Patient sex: M
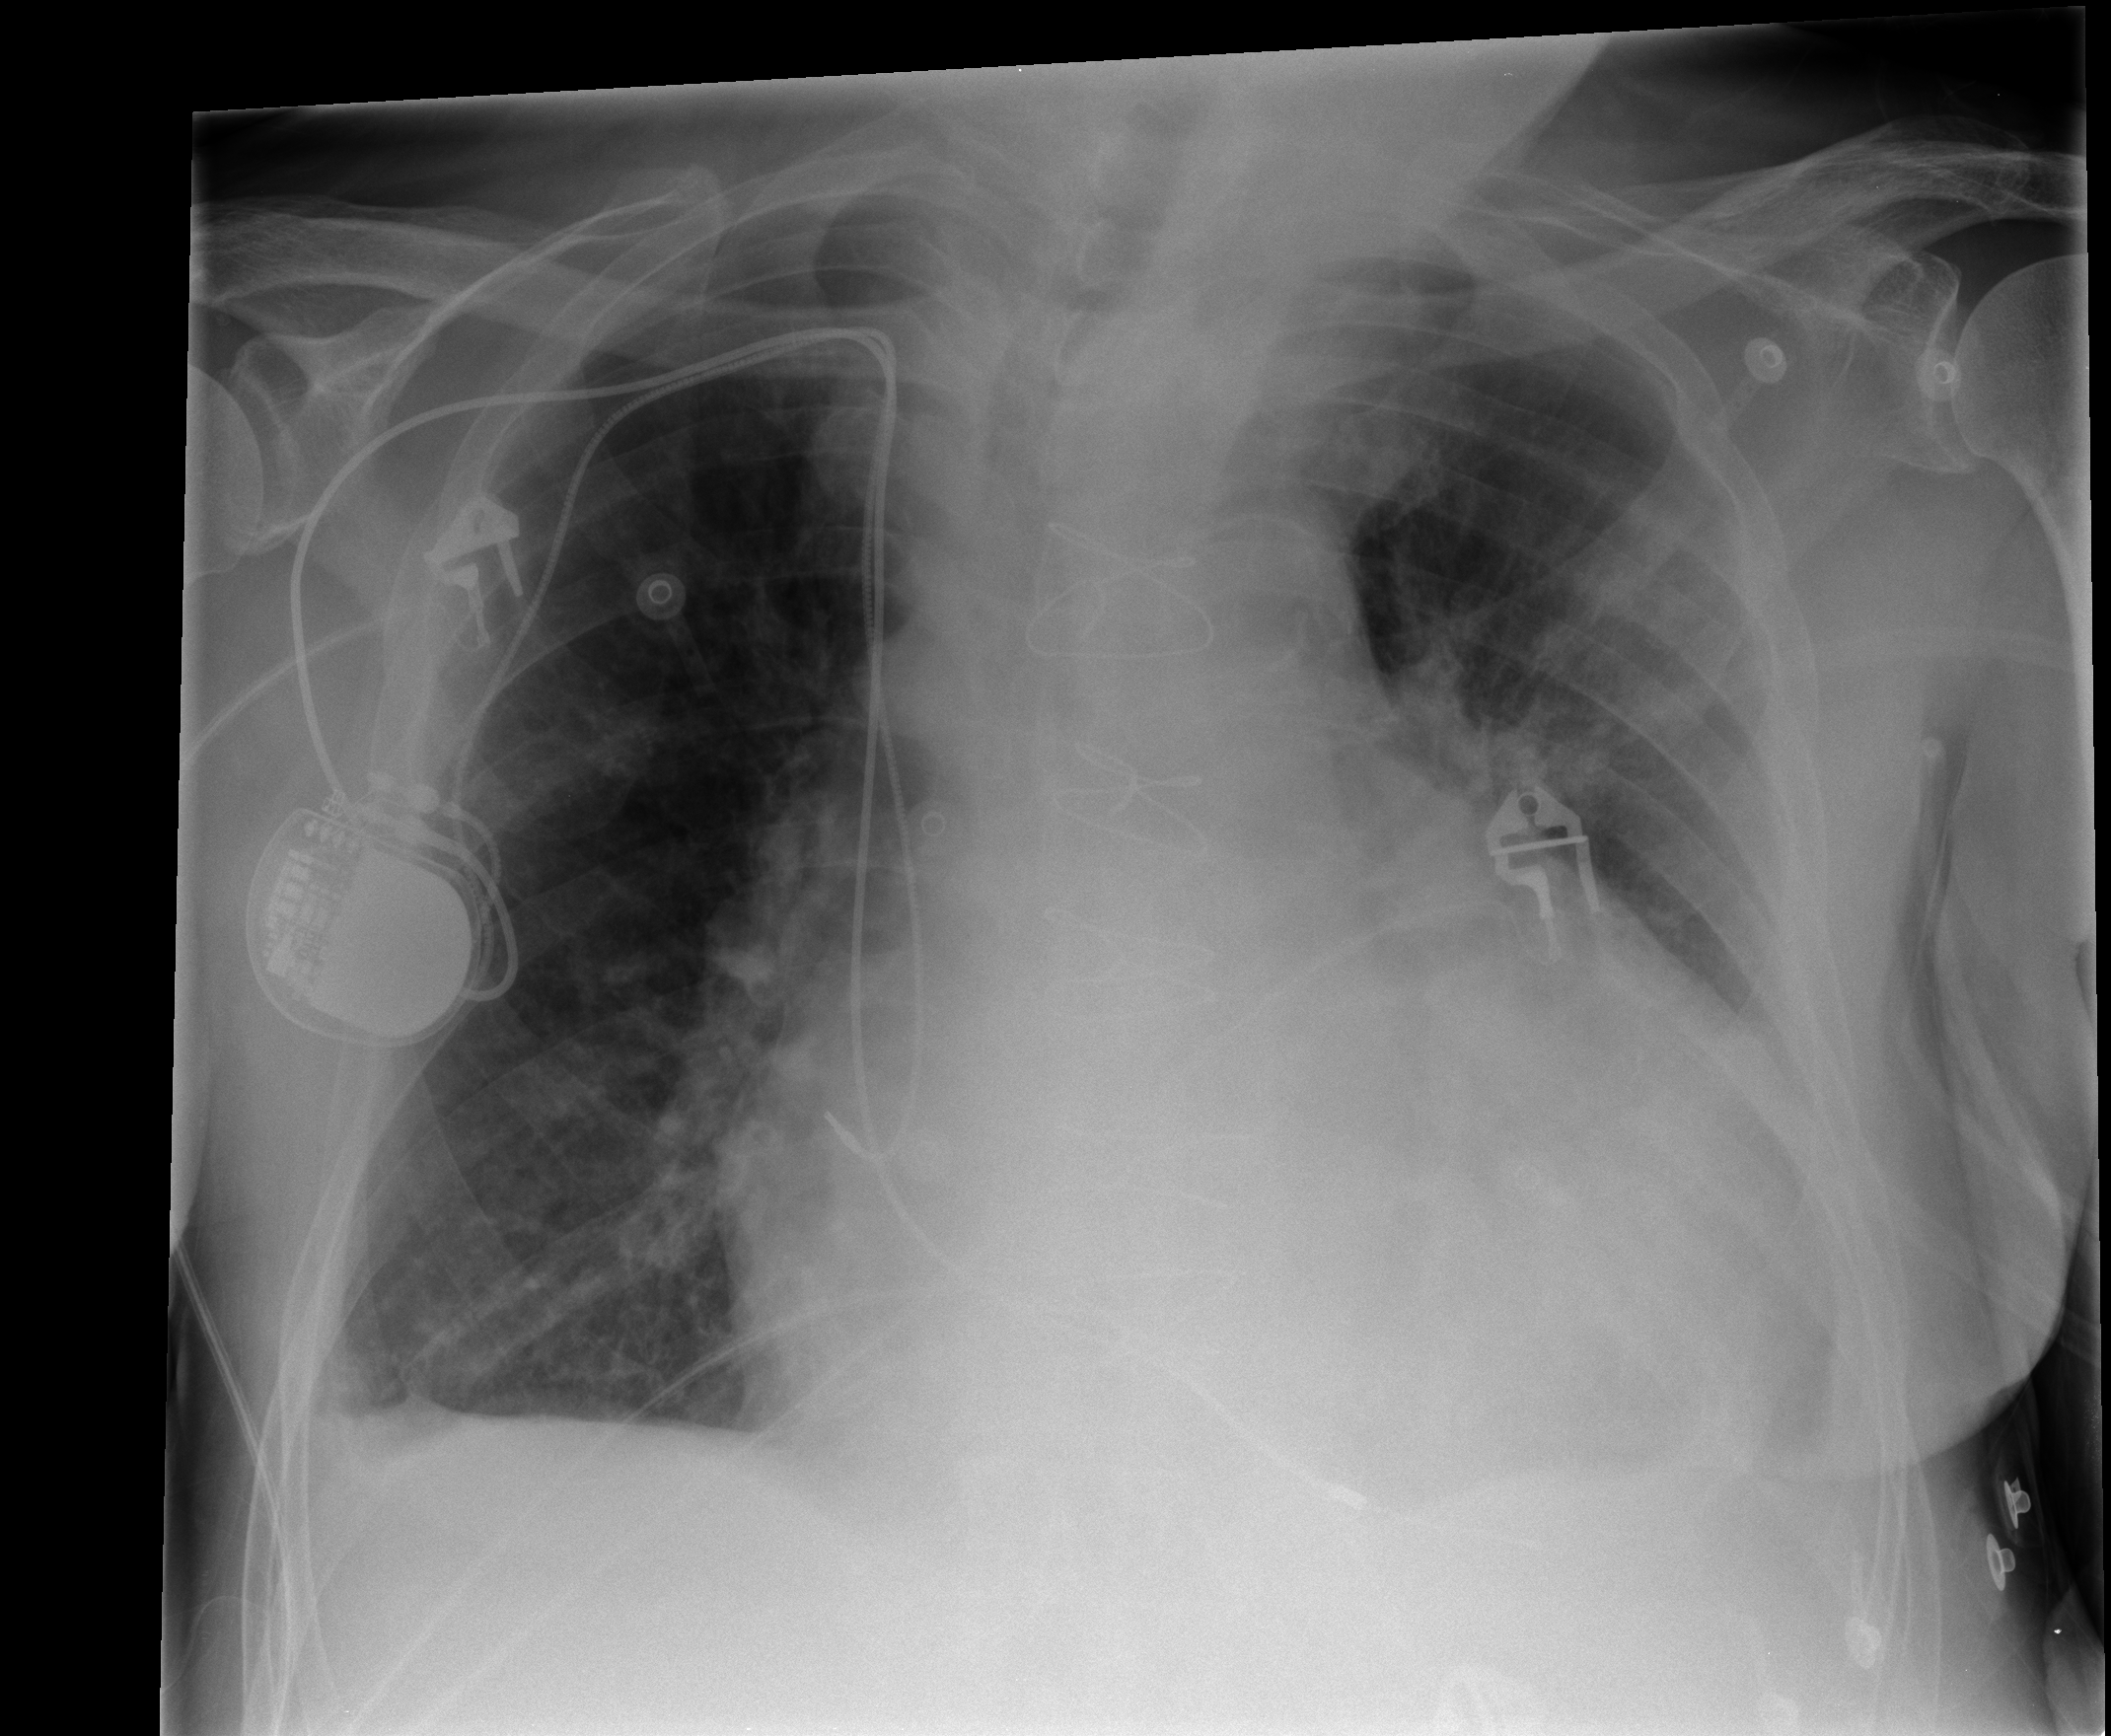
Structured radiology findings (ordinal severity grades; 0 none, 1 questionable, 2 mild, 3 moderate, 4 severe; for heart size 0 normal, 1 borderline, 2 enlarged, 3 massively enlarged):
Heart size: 2
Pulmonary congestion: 0
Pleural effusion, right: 1
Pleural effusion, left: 2
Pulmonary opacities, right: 0
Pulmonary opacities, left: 0
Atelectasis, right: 2
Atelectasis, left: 2